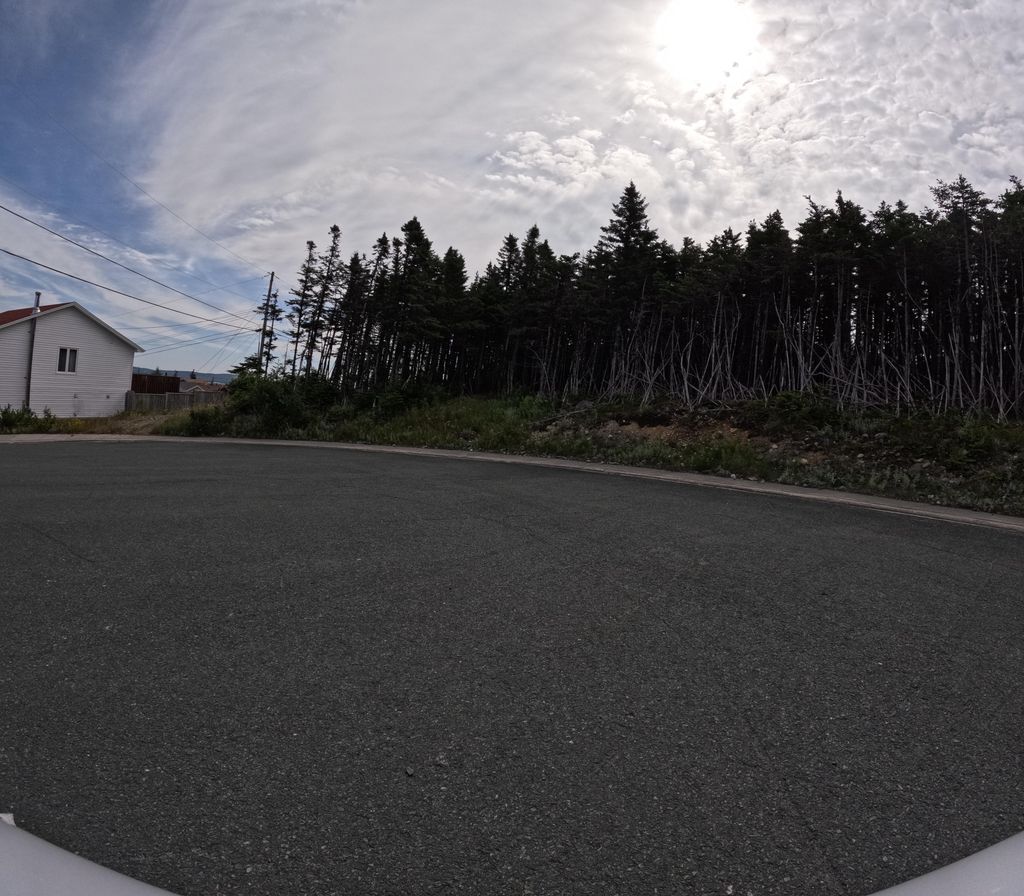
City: st_johns